Interaction volume radius: 5 \u00c5
Interaction volume height: 10 \u00c5
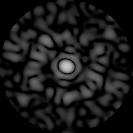
Disorder parameter: 0.8911